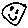
Label: smiley face